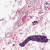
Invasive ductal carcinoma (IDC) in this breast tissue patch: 0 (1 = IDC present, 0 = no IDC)